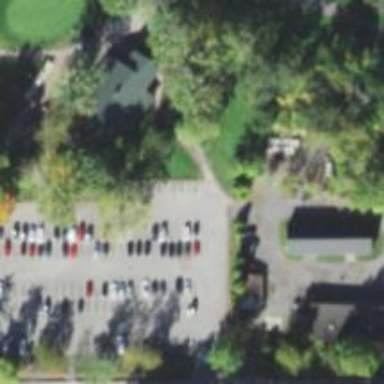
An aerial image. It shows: Service road designated as golf cart path.